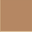
Piece: xx